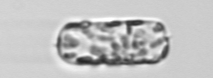
Label: Dactyliosolen_fragilissimus